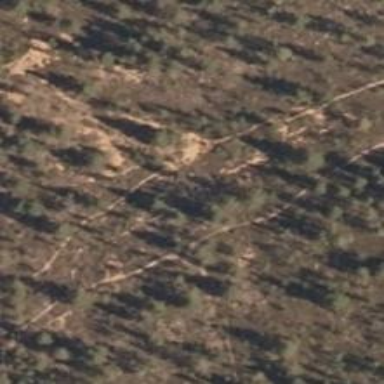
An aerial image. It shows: Path with excellent trail visibility.